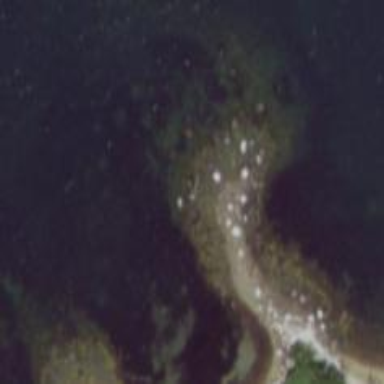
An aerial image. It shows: Natural rock reef.